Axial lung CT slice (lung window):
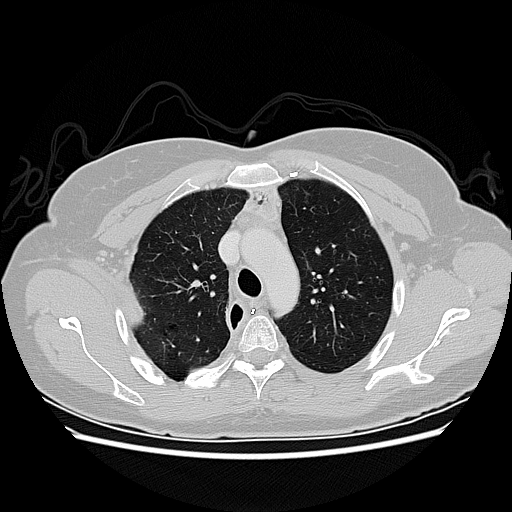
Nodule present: no